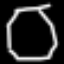
Label: octagon